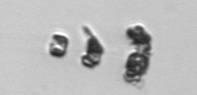
Label: Thalassiosira_TAG_external_detritus